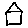
Label: house